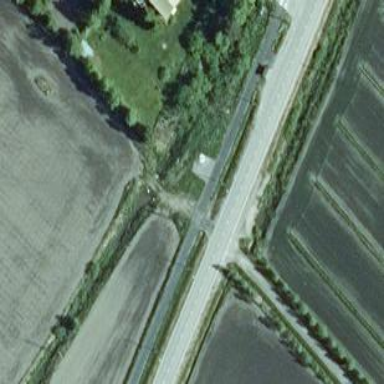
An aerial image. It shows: Asphalt cycleway.